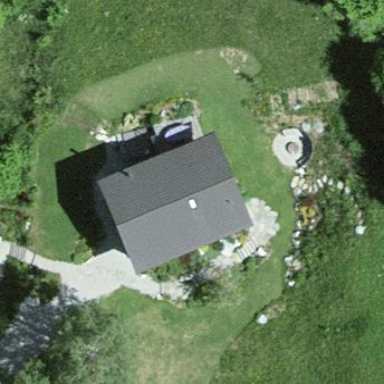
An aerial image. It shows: Simple house.